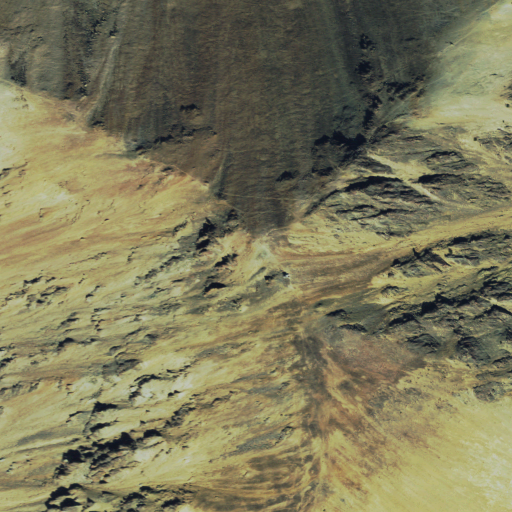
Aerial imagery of mountain in Idaho named Sheep Mountain containing only grassland